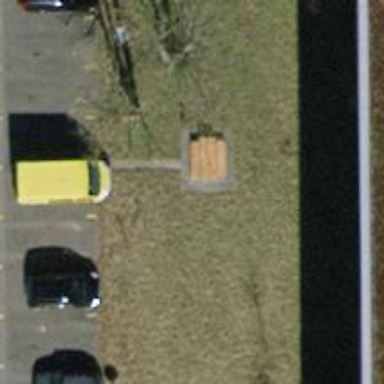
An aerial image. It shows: Picnic table located in leisure land area.